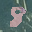
Label: 8